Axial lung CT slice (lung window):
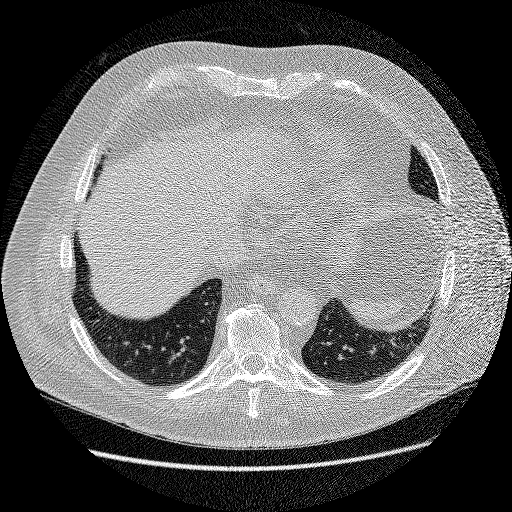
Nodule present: no